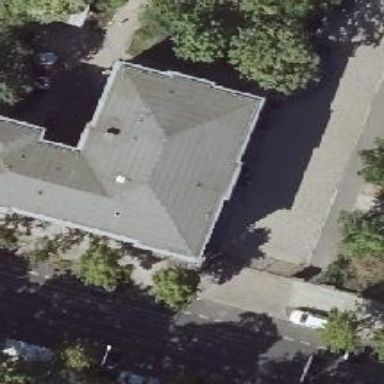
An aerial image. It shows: Kindergarten.